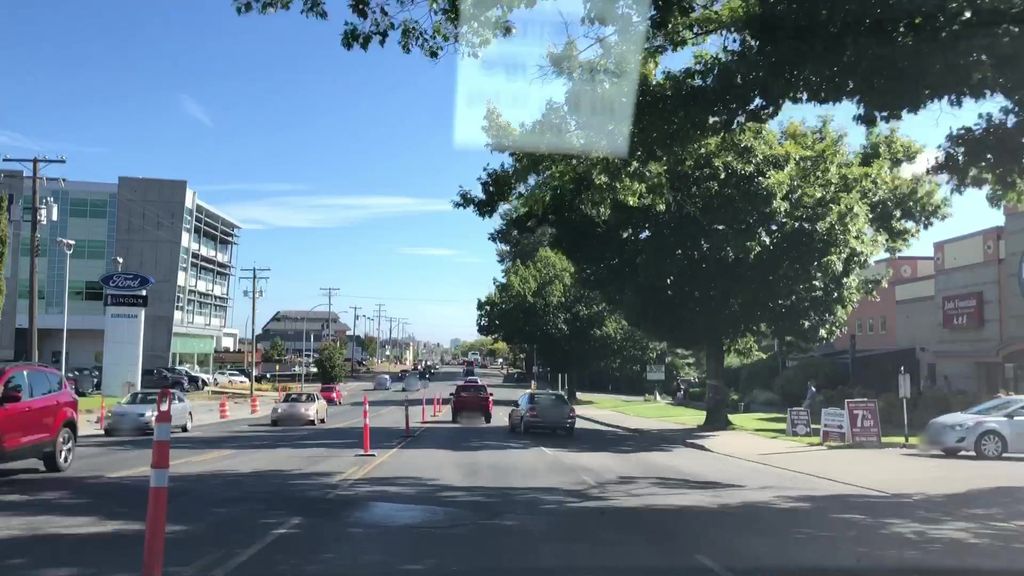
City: victoria